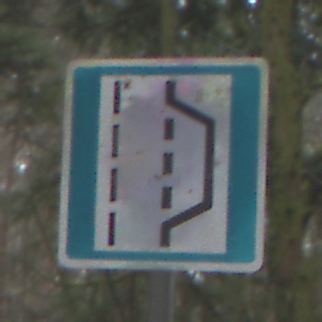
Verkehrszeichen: NothalteUndPannenbucht
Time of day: Midday
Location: Outdoor (Nature)
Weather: Overcast
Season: NotSpecified
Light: Natural